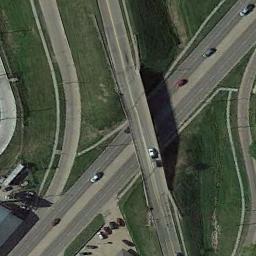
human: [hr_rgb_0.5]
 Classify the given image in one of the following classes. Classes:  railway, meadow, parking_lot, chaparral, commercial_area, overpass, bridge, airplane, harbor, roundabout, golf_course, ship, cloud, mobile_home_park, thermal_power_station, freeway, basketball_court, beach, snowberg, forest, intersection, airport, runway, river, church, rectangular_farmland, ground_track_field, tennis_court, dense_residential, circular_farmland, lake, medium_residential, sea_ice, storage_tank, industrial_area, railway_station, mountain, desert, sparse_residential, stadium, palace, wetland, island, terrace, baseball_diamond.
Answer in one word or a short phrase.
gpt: overpass